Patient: sex M, age 31
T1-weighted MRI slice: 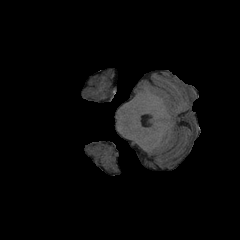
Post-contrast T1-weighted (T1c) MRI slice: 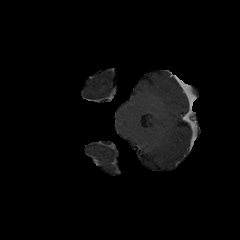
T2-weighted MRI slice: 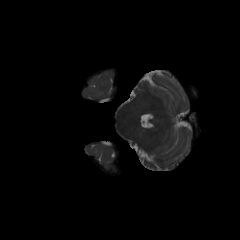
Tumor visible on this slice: no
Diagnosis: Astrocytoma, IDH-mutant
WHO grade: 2